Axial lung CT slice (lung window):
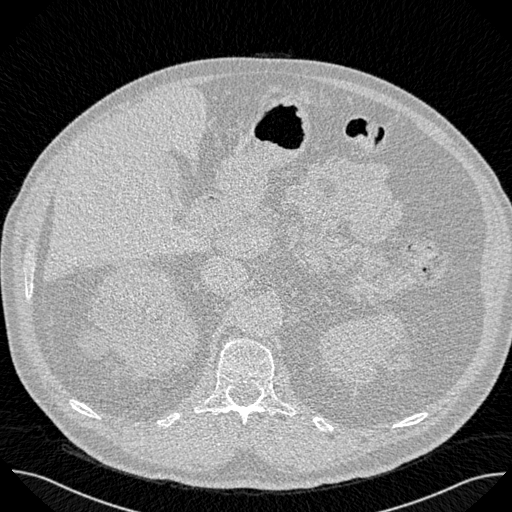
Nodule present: no